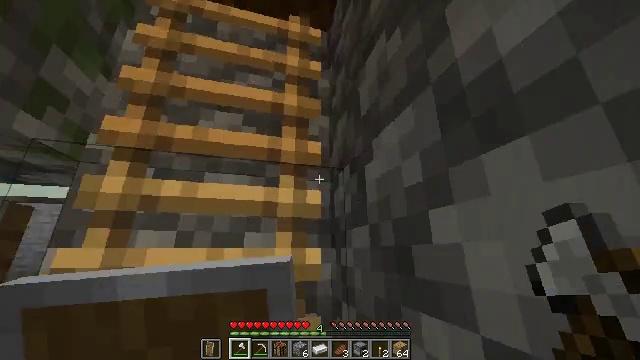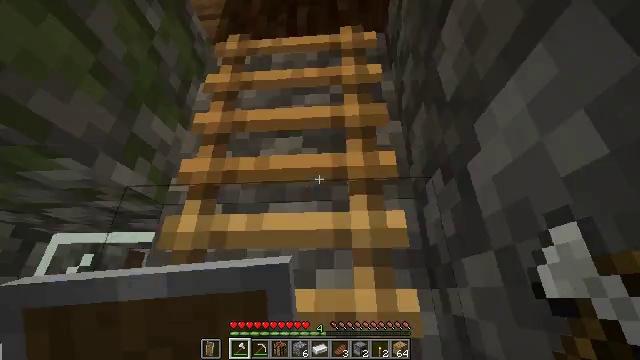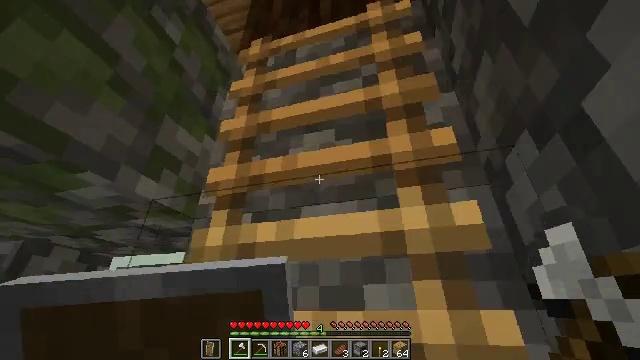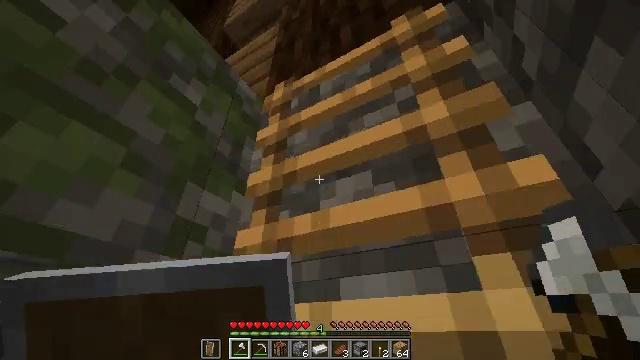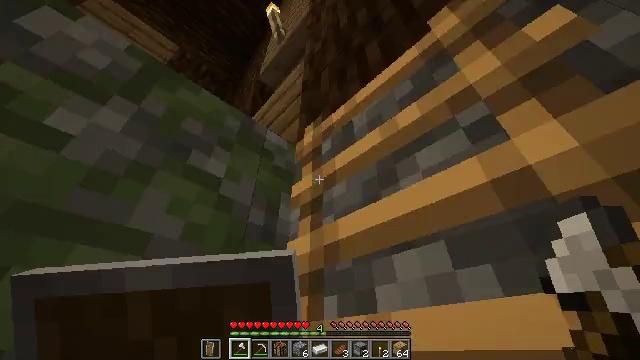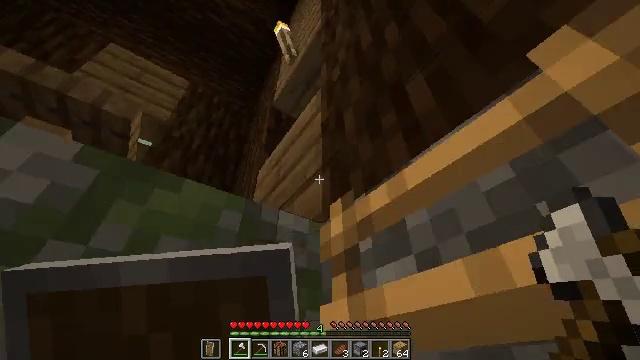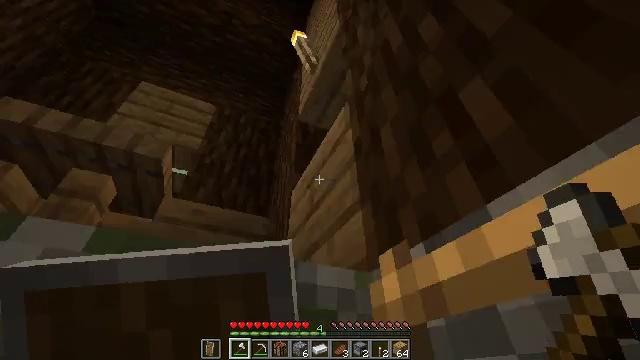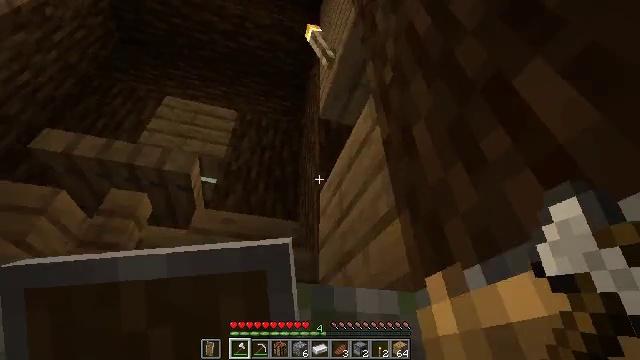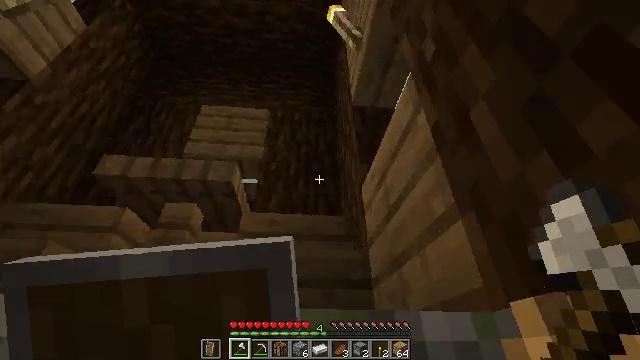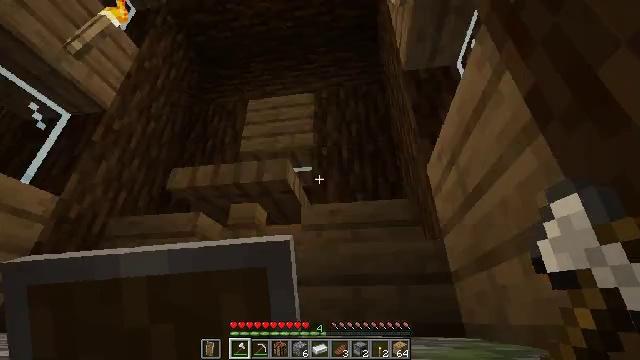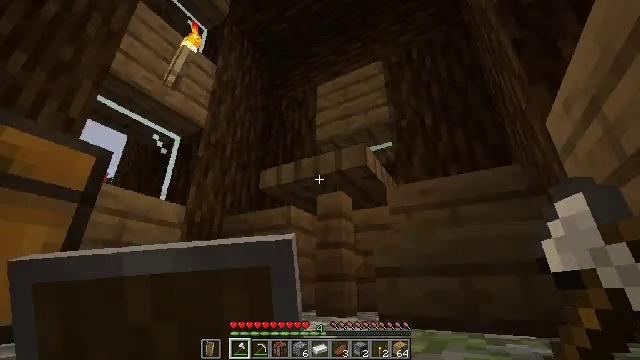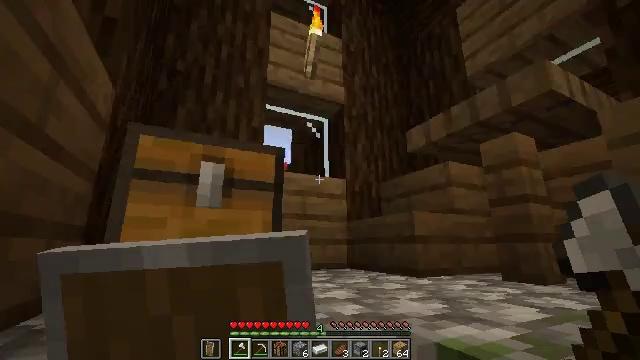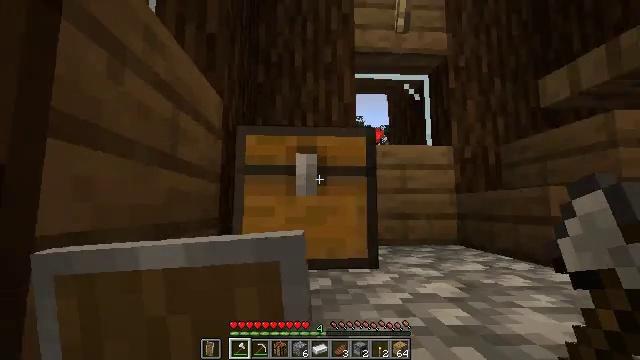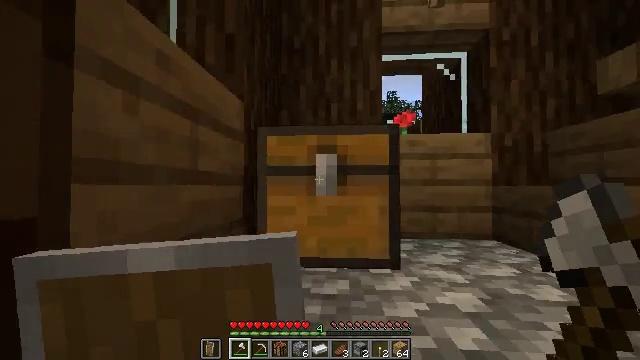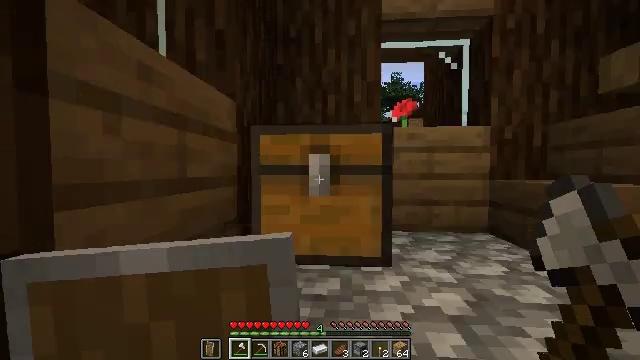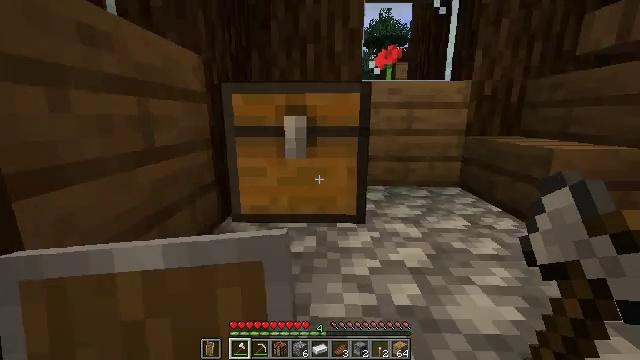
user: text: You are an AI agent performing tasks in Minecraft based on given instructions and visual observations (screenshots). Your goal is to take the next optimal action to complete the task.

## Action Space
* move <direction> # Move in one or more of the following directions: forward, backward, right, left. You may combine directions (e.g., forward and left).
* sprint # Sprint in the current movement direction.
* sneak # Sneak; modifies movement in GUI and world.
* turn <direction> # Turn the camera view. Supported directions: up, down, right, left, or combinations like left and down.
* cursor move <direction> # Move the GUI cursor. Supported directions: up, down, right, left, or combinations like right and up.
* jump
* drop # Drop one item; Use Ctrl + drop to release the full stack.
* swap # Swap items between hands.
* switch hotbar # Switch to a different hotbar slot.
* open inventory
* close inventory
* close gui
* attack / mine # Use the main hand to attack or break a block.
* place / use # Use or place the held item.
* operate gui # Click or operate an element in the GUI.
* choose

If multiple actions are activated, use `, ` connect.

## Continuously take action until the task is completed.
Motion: motion action
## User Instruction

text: Remove the blue bed from its location.
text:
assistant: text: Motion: move forward and move right, sprint, turn left and up
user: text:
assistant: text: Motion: move forward and move right, sprint, turn left and up
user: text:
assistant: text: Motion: move forward and move right, sprint, turn left and up, jump
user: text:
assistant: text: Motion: move forward and move right, sprint, turn left and up, jump
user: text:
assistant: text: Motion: move forward and move right, sprint, turn left and up, jump
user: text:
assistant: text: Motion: move forward and move right, sprint, turn left, jump
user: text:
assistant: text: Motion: move forward and move right, turn left and down
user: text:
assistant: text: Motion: move forward and move right, turn left and down
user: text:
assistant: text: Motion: move right, turn left and down
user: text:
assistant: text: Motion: move right, turn left and down
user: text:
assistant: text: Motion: move right, turn left and down
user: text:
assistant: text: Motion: move back and move right, turn left and down
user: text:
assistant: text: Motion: move back and move right, turn left and down
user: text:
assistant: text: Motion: move back, turn down
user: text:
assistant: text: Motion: move back, turn right and down
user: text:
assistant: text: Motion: turn right and down
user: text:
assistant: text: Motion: no_op
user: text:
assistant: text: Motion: no_op
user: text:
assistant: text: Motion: turn left, use / place
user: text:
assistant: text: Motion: turn left, use / place
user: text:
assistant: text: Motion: turn left and up, use / place
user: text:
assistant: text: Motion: no_op
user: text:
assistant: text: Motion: no_op
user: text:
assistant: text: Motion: cursor move up, open gui
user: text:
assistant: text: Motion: no_op
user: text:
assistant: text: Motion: cursor move up
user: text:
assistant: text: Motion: cursor move up
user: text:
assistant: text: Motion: cursor move right
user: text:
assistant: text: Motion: no_op
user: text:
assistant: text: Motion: sneak